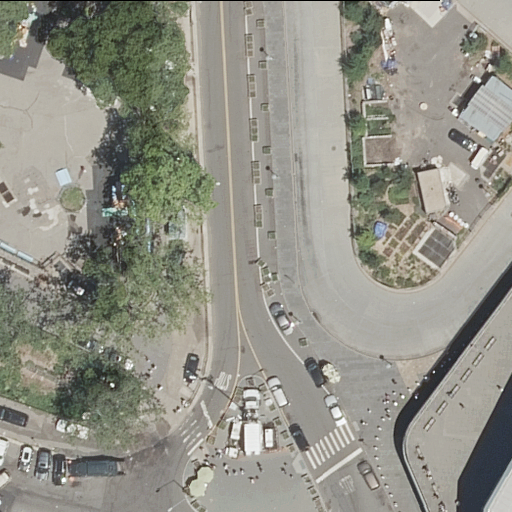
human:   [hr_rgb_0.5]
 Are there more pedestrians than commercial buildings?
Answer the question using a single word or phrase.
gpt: yes

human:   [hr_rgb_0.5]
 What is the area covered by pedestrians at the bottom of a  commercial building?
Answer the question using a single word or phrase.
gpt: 0m2

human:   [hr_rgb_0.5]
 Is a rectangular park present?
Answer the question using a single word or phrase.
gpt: yes

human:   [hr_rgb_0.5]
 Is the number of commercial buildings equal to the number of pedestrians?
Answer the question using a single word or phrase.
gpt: no

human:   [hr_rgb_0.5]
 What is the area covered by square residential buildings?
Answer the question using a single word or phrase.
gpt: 0m2

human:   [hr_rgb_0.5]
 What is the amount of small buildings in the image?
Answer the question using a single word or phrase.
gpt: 2

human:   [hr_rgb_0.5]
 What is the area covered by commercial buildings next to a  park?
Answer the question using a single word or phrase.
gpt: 0m2

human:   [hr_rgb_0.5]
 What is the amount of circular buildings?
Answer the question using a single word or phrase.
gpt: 0

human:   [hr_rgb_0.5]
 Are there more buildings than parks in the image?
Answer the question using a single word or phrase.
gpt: yes

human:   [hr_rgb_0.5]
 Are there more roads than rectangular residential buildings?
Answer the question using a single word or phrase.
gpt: yes

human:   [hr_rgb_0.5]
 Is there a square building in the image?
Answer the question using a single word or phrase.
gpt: no

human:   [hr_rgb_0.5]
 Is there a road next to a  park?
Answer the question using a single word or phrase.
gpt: yes

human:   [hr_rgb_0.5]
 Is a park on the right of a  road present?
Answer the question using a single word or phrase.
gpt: no

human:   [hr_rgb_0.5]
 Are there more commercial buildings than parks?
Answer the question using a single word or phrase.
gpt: no

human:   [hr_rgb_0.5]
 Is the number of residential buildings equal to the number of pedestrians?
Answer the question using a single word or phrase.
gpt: yes

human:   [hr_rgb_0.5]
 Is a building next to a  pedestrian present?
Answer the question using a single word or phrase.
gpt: yes

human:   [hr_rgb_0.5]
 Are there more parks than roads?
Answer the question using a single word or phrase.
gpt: no

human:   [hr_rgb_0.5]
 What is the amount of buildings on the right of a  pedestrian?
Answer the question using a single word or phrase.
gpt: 4

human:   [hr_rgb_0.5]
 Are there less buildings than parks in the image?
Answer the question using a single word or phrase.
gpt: no

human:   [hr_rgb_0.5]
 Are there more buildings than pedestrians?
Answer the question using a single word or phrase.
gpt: no

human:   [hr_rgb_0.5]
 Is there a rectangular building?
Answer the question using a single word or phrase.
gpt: yes

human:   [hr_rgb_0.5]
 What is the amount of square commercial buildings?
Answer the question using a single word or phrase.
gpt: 0

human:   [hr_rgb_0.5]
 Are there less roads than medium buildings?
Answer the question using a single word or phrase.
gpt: no

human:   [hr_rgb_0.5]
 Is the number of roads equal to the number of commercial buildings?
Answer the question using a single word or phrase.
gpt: no

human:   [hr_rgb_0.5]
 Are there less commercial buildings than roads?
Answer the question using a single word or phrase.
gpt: yes

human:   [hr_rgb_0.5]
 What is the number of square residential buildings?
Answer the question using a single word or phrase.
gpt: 0

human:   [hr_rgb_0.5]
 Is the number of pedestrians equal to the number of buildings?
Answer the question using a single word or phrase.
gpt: yes

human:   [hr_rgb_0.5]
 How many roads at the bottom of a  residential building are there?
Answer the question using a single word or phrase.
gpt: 6

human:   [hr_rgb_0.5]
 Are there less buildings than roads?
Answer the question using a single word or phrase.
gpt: yes

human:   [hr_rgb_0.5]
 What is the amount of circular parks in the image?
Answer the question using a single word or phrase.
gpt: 0

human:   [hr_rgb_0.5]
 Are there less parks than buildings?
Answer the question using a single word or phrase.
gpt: yes

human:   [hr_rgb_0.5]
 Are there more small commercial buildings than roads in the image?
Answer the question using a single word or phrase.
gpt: no

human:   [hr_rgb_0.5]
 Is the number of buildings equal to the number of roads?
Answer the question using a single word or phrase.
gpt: no

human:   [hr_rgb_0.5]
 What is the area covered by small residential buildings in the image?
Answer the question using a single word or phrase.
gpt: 36m2

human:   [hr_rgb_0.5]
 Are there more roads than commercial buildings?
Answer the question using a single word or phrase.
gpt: yes

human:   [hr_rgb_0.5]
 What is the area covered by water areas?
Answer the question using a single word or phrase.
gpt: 0m2